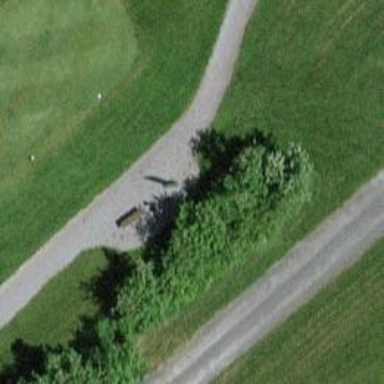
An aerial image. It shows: Path for golf carts.